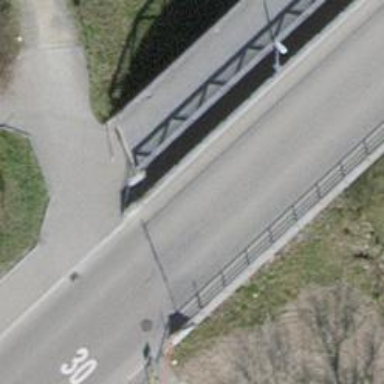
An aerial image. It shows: Bollard.